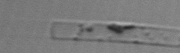
Label: Leptocylindrus